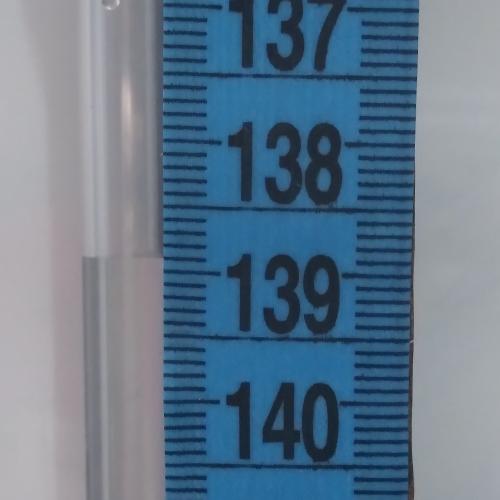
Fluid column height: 138.9 cm